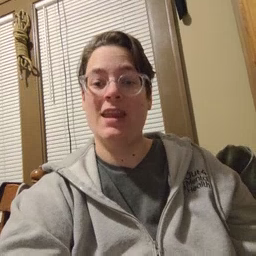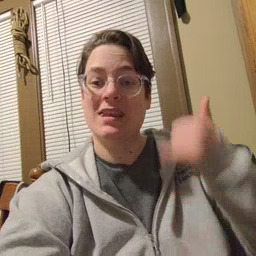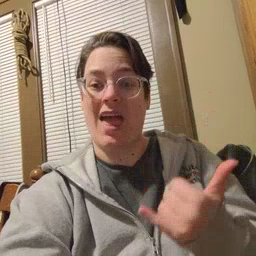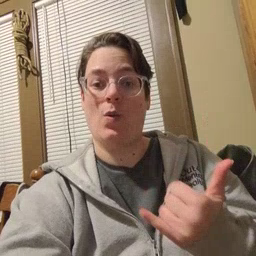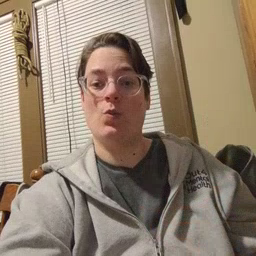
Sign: now